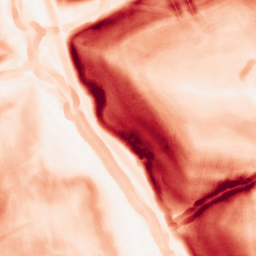
Category: morphological
Decomposition family: morphological_gradient
Decomposition parameters: size: 5
shape: disk
Upsampling method: bspline
Upsampling parameters: scale: 4
Upsampling scale: 4